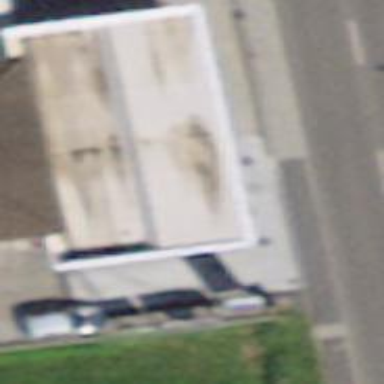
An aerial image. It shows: Fuel station.